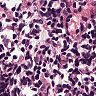
Metastatic tissue present: no